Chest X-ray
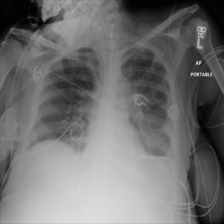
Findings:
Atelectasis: negative
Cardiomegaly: negative
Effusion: positive
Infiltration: positive
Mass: negative
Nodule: negative
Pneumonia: negative
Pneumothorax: negative
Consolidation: negative
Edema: negative
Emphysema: negative
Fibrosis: negative
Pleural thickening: negative
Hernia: negative